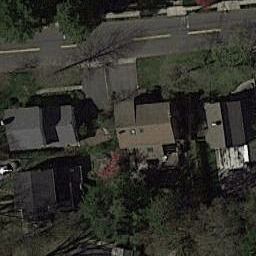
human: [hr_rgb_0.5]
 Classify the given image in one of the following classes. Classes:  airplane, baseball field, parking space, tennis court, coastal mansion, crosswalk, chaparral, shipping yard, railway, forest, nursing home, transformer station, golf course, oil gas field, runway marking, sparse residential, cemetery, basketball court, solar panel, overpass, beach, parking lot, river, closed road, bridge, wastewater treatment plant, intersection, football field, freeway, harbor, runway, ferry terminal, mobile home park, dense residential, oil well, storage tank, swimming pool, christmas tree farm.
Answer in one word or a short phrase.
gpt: sparse residential